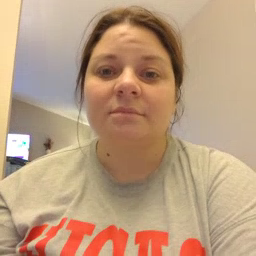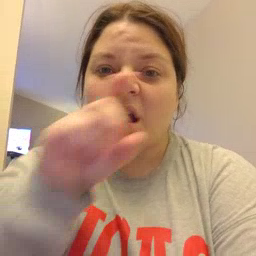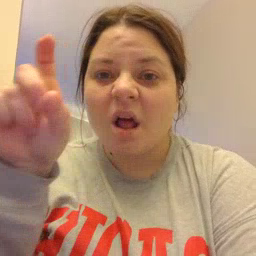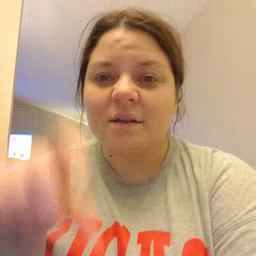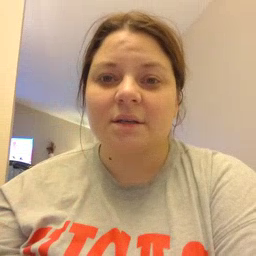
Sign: closet